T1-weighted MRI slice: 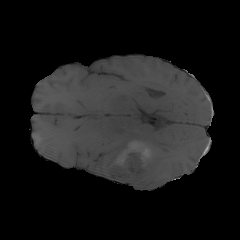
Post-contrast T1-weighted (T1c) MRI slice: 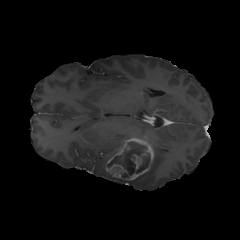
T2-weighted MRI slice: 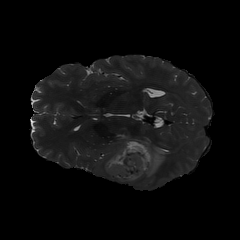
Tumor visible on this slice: yes